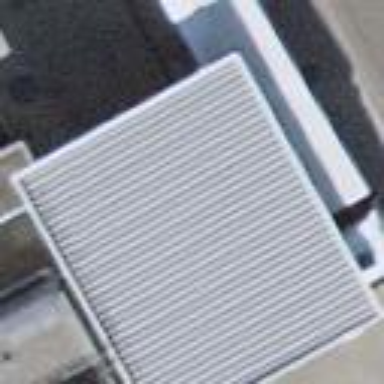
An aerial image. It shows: Roof building that serves as CNG fuel station.